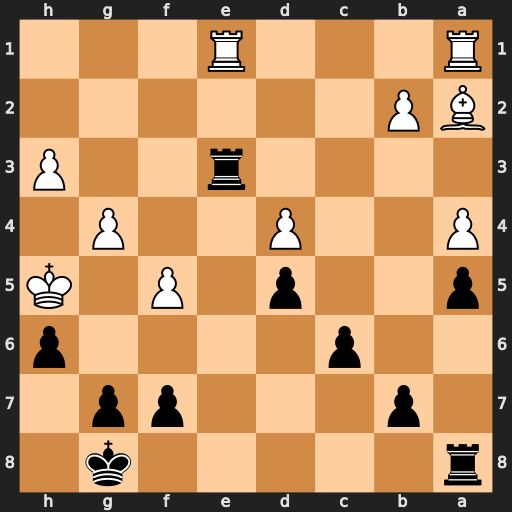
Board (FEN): r5k1/1p3pp1/2p4p/p2p1P1K/P2P2P1/4r2P/BP6/R3R3
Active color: b
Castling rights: -
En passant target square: -
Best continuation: Rxh3#